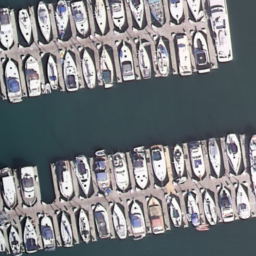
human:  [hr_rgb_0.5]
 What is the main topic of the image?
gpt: harbor